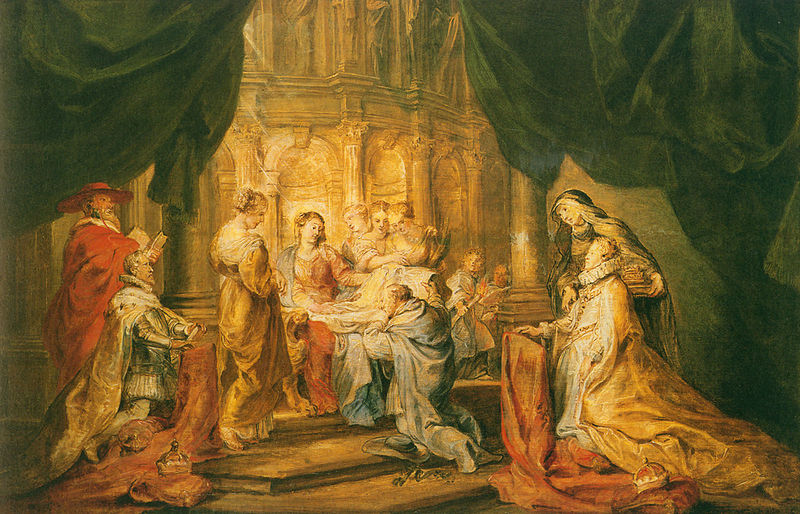
Titel: Der Hl. Ildefonso empfängt das Messgewand
Künstler: Peter Paul Rubens
Institution: St. Petersburg, Eremitage
Schlagwörter: blau, gemälde, mann, umhang, frauen, gelb, grün, menschen, sitzen, frau, hell, hut, hüte, kleider, kopfbedeckungen, licht, männer, schwarz, säule, säulen, zeichnung, gebäude, rot, blond, mütze, mützen, architektur, barock, samt, halskrause, vorhang, kirche, geistlicher, gewand, gold, haare, reich, gewänder, kind, mutter, bühne, krone, renaissance, kopfbedeckung, bogen, figuren, rundbogen, treppe, bischof, könig, papst, thron, weib, weiber, stufe, stufen, podest, edel, jungfrau, knien, nonne, kardinal, beten, gebet, ritter, fürst, christus, jesus, jesus christus, christlich, kniend, rundbögen, knieen, krönung, segnen, segnung, audienz, kostüme, umhänge, plan, adlige, tempel, elisabeth, königin, heilige, heilig, taufe, maria, madonna, mutter gottes, geburt, erlöser, weihnachten, gottesmutter, paier, menschne, fürsten, messias, gottessohn, sohn gottes, anhörung, unsere liebe frau, heilige maria, christkind, aufe, madonna mit dem kind, christkönig, heilland, erretter, jesus von nazaret, gottesgebärerin, maria von nazaret